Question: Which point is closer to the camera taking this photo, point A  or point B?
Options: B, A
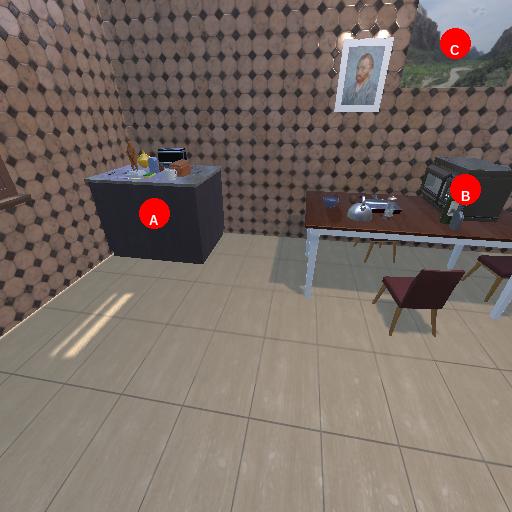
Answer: B